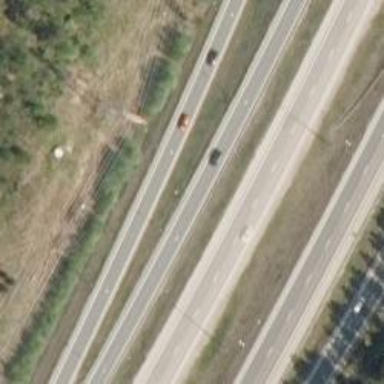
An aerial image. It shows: Asphalt motorway link.